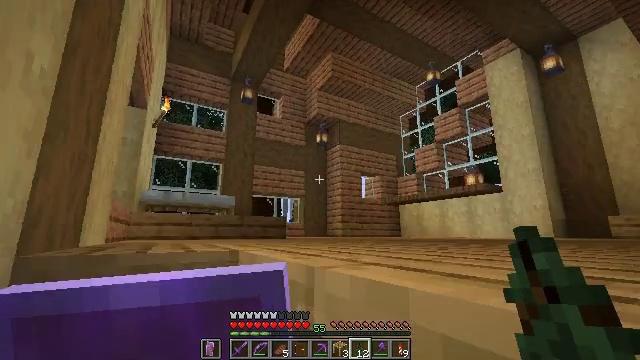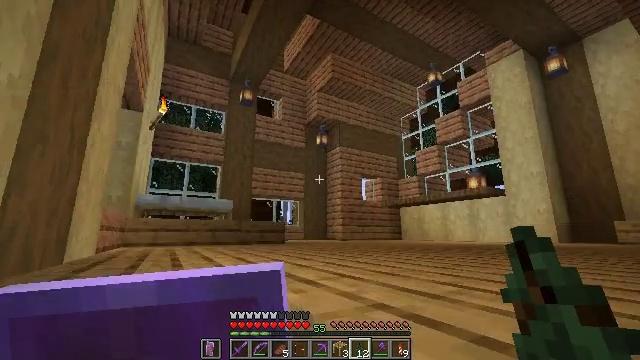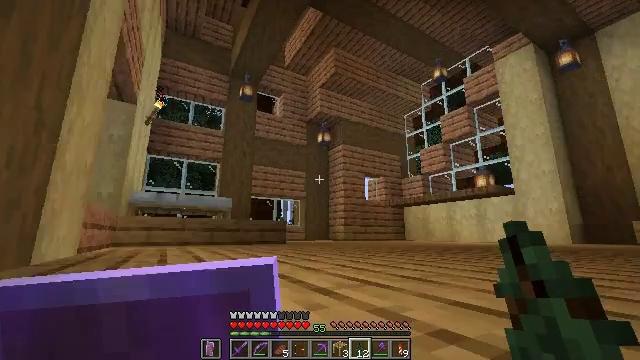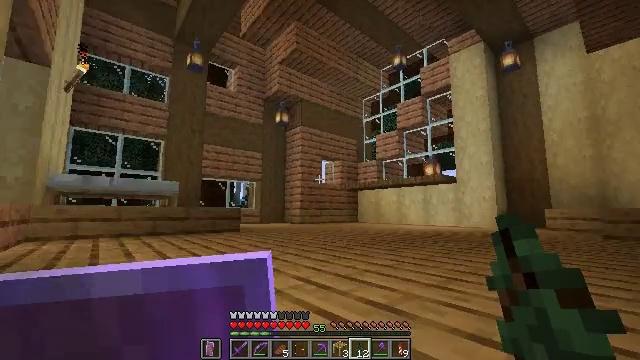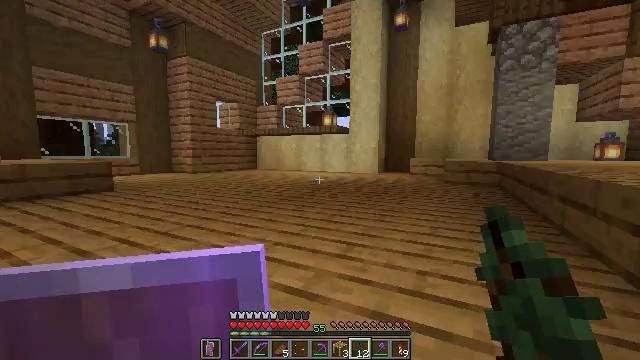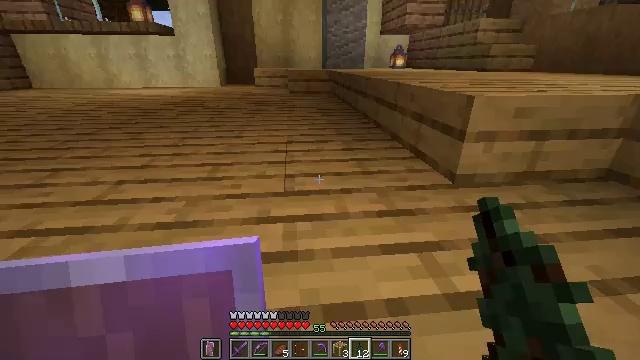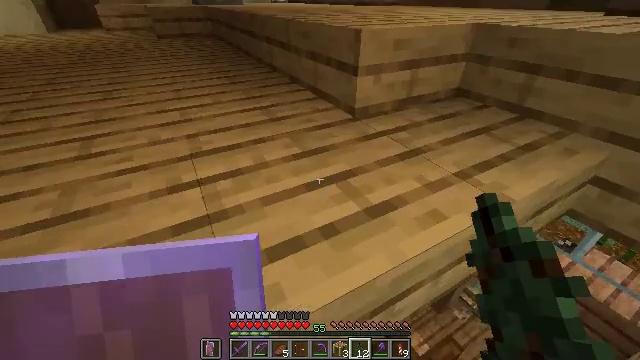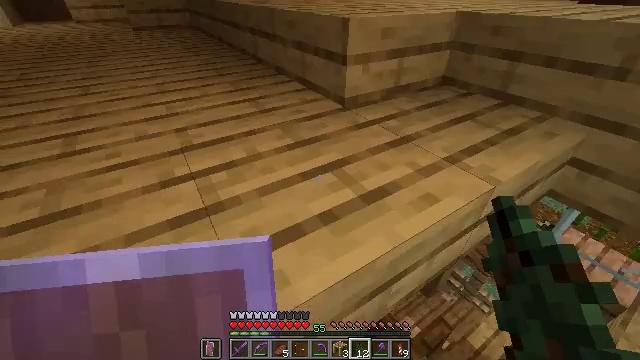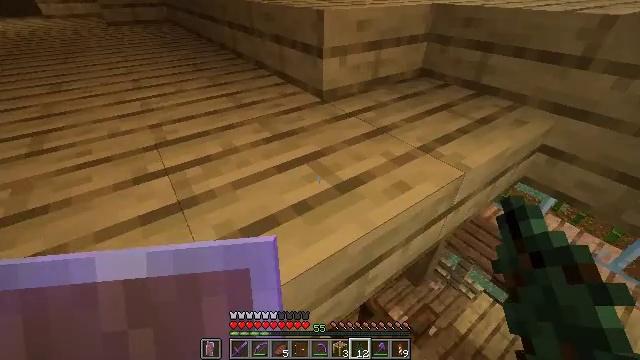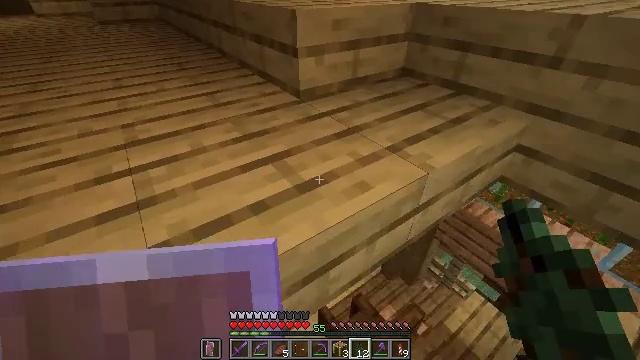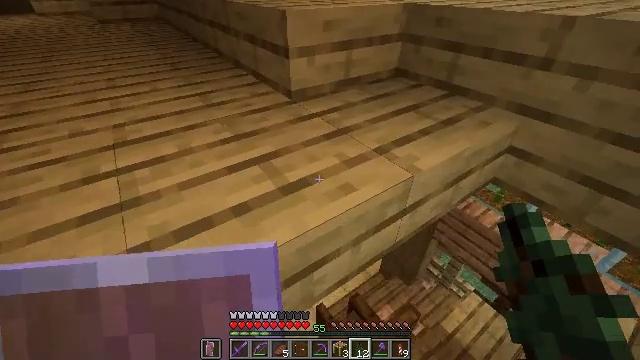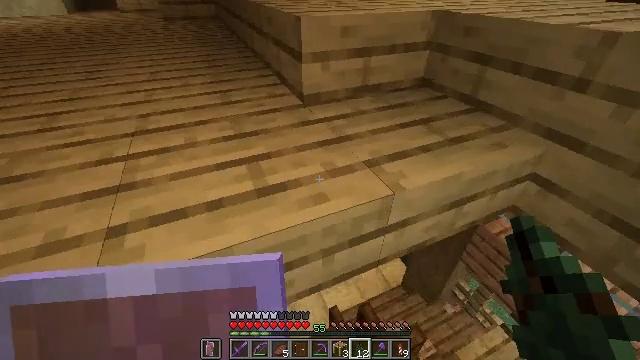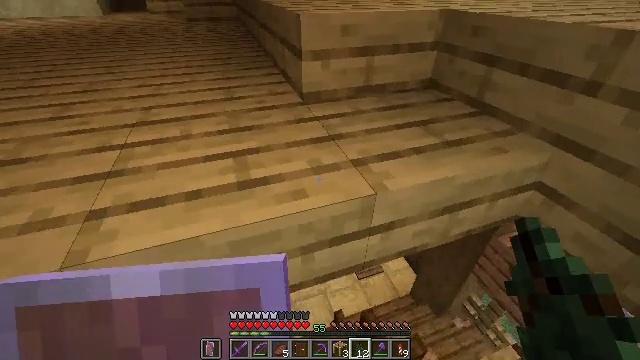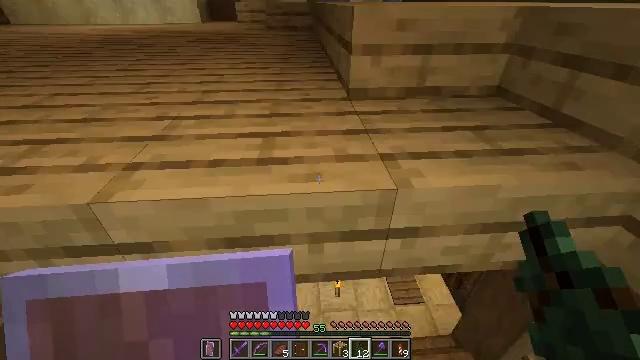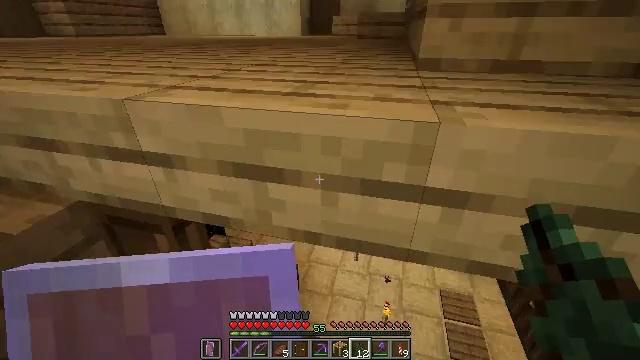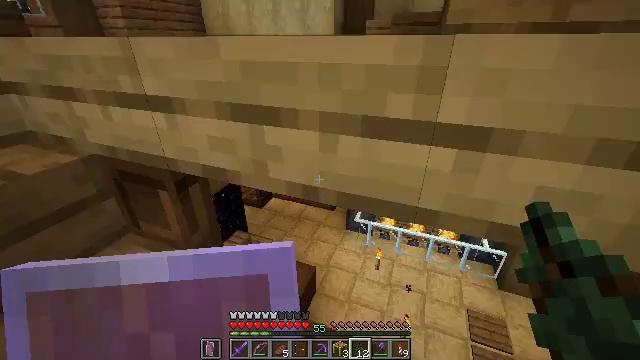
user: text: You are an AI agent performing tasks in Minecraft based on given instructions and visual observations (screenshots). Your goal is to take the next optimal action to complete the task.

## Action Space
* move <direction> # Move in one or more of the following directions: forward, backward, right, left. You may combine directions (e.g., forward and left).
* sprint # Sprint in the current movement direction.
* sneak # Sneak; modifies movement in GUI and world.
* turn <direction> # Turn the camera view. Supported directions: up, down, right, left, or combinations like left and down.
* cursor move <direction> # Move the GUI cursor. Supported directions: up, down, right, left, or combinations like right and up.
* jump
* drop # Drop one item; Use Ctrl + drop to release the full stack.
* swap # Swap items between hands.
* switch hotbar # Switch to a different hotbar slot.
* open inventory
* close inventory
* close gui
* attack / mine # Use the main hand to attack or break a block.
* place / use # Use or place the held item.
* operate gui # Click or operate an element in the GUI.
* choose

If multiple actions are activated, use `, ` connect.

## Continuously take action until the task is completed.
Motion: motion action
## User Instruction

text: Collect the brown shulker box for storage.
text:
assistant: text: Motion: move forward
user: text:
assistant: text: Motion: move forward
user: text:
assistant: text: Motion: move forward, turn right and down
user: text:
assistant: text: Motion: turn right and down
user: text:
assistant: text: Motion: turn right and down
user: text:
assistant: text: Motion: turn right and down
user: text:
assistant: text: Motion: turn right and down
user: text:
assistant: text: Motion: move right, turn right
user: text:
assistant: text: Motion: move right
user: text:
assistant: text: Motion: move right
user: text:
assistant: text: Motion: move right, turn left
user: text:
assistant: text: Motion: move right, turn left
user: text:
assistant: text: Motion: move right, turn left and up
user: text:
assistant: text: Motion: move right, turn left and up
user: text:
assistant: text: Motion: move right, turn left and up
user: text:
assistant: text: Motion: move right, turn left
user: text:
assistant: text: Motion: move right, turn left and up
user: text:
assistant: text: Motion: move right, turn left and up
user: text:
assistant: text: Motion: turn left and up
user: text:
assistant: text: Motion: turn left and up
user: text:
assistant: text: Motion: turn left and up
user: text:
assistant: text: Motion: turn left and up
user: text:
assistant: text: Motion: turn left and up
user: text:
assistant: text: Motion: no_op
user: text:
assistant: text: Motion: no_op
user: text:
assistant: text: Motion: turn left
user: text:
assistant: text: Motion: turn left
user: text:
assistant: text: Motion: no_op
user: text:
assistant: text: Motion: no_op
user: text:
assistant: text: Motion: no_op